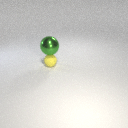
large green metal sphere above small yellow rubber sphere